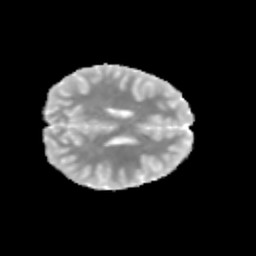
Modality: MD
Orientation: axial
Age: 9
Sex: female
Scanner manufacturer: siemens
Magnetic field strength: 3 T
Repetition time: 3.8 s
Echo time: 0.07 s